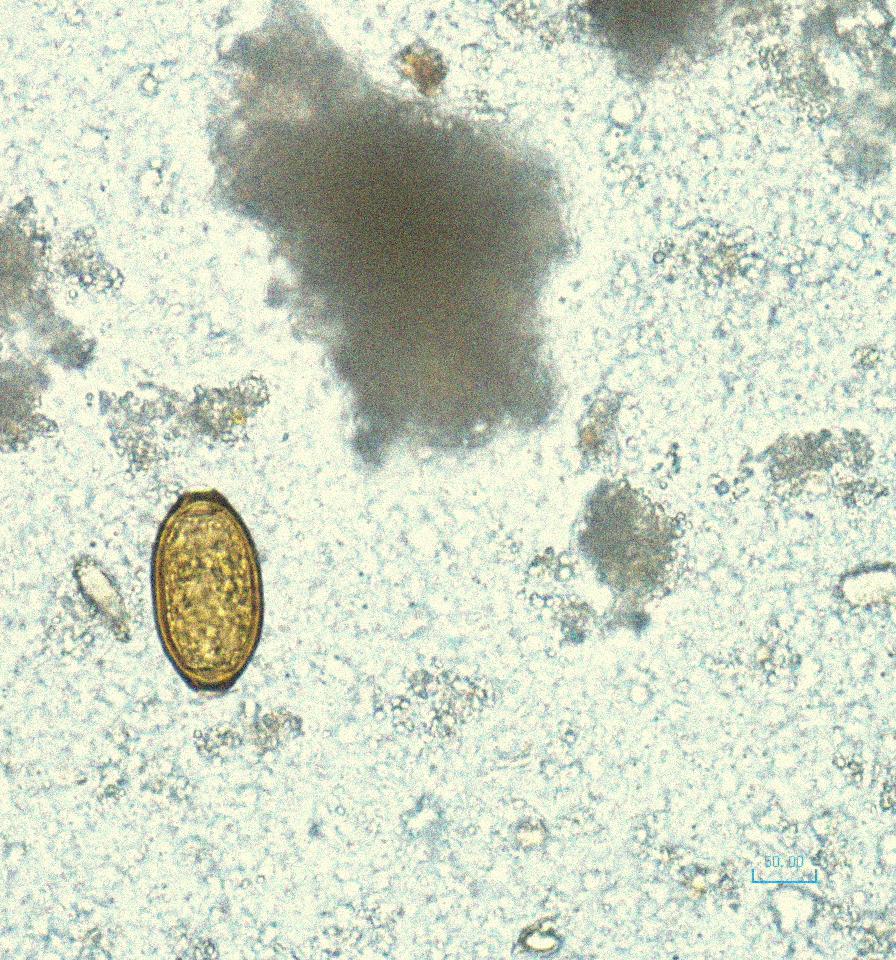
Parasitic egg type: Trichuris trichiura